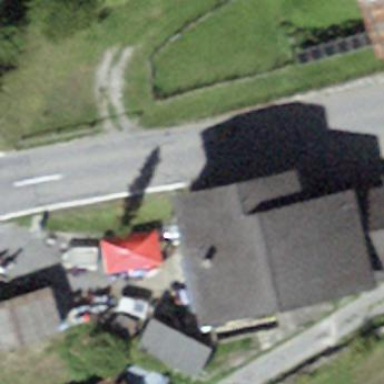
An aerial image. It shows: Semi-detached house.